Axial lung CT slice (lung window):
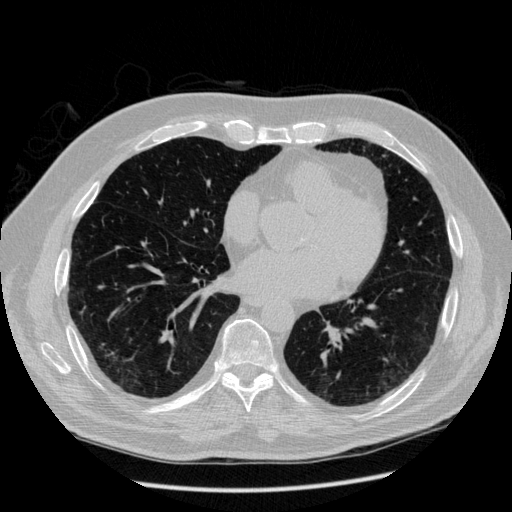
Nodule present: no